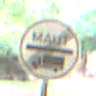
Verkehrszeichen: EndeMautpflicht
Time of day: MorningAfternoon
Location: Roofed (Special)
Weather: NotSpecified
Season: NotSpecified
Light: Artificial